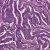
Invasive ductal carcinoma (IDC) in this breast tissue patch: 1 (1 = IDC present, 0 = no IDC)